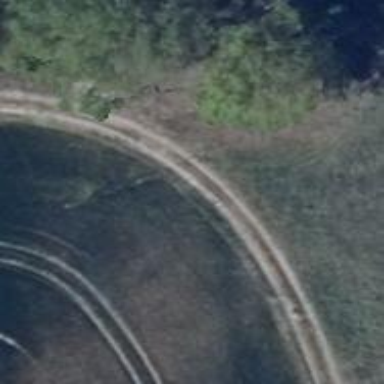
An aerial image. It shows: Track with grade 4 tracktype.